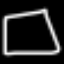
Label: square